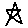
Label: star